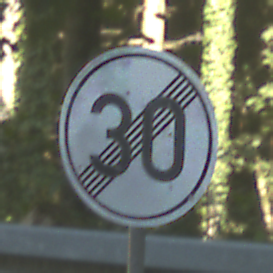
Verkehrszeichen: EndeGeschwindigkeit30
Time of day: MorningAfternoon
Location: Outdoor (Nature)
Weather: Clear
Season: NotSpecified
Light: Natural